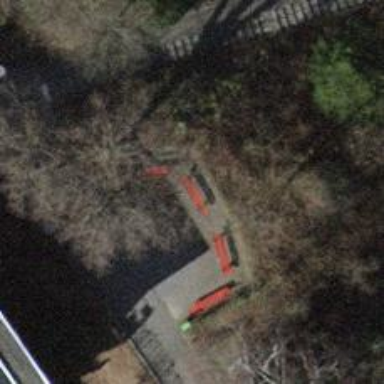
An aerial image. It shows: Red bench.